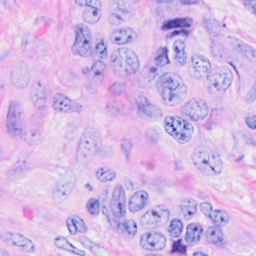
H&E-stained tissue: Breast